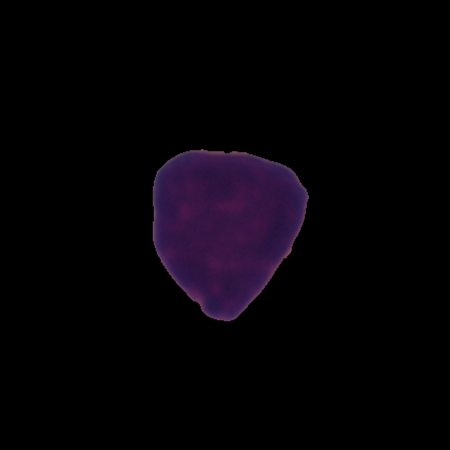
Label: healthy